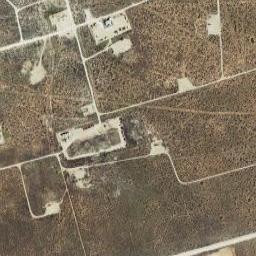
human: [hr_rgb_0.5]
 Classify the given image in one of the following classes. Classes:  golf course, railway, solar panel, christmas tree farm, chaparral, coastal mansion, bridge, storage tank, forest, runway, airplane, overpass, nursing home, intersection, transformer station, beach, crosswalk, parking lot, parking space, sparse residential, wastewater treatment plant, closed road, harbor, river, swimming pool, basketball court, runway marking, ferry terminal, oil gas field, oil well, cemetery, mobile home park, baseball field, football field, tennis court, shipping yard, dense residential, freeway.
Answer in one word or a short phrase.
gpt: oil gas field